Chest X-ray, PA view. Patient: 55 years old, sex M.
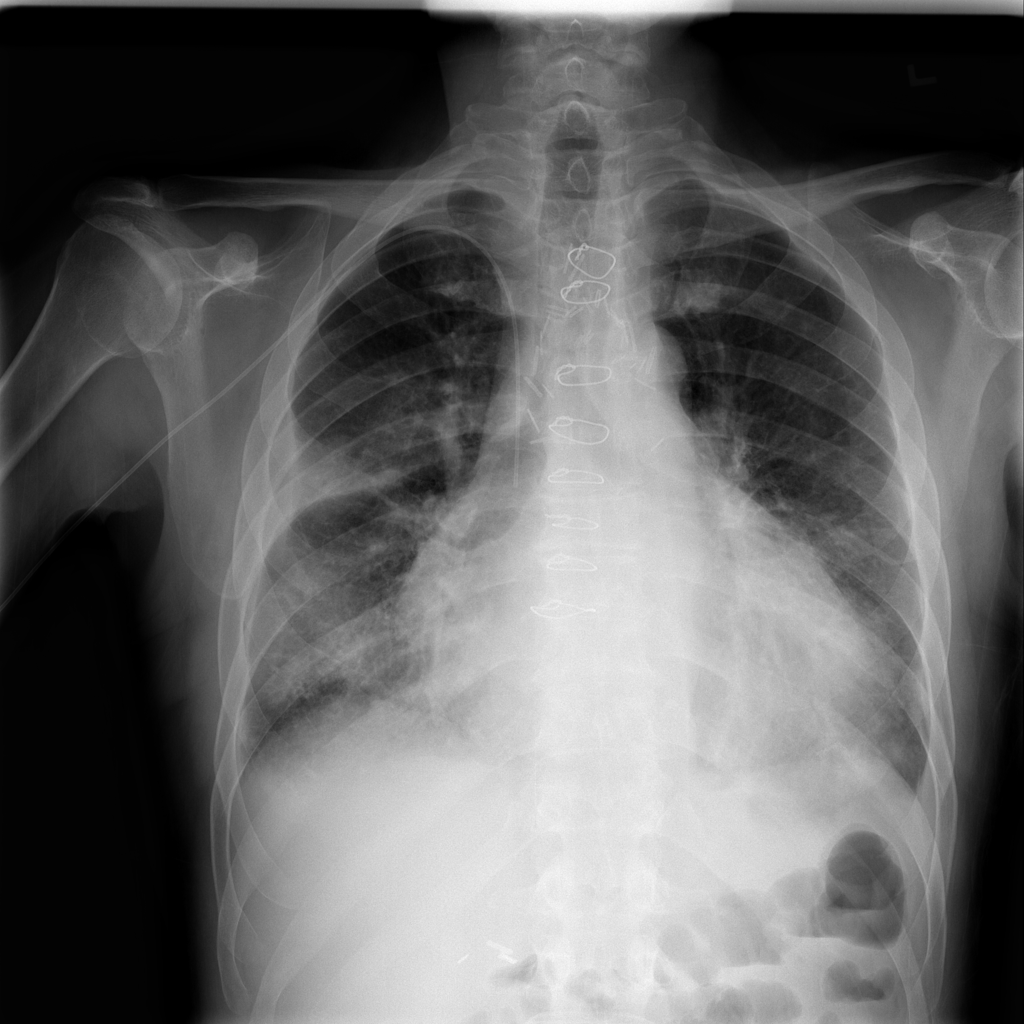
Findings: Consolidation, Infiltration